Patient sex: M
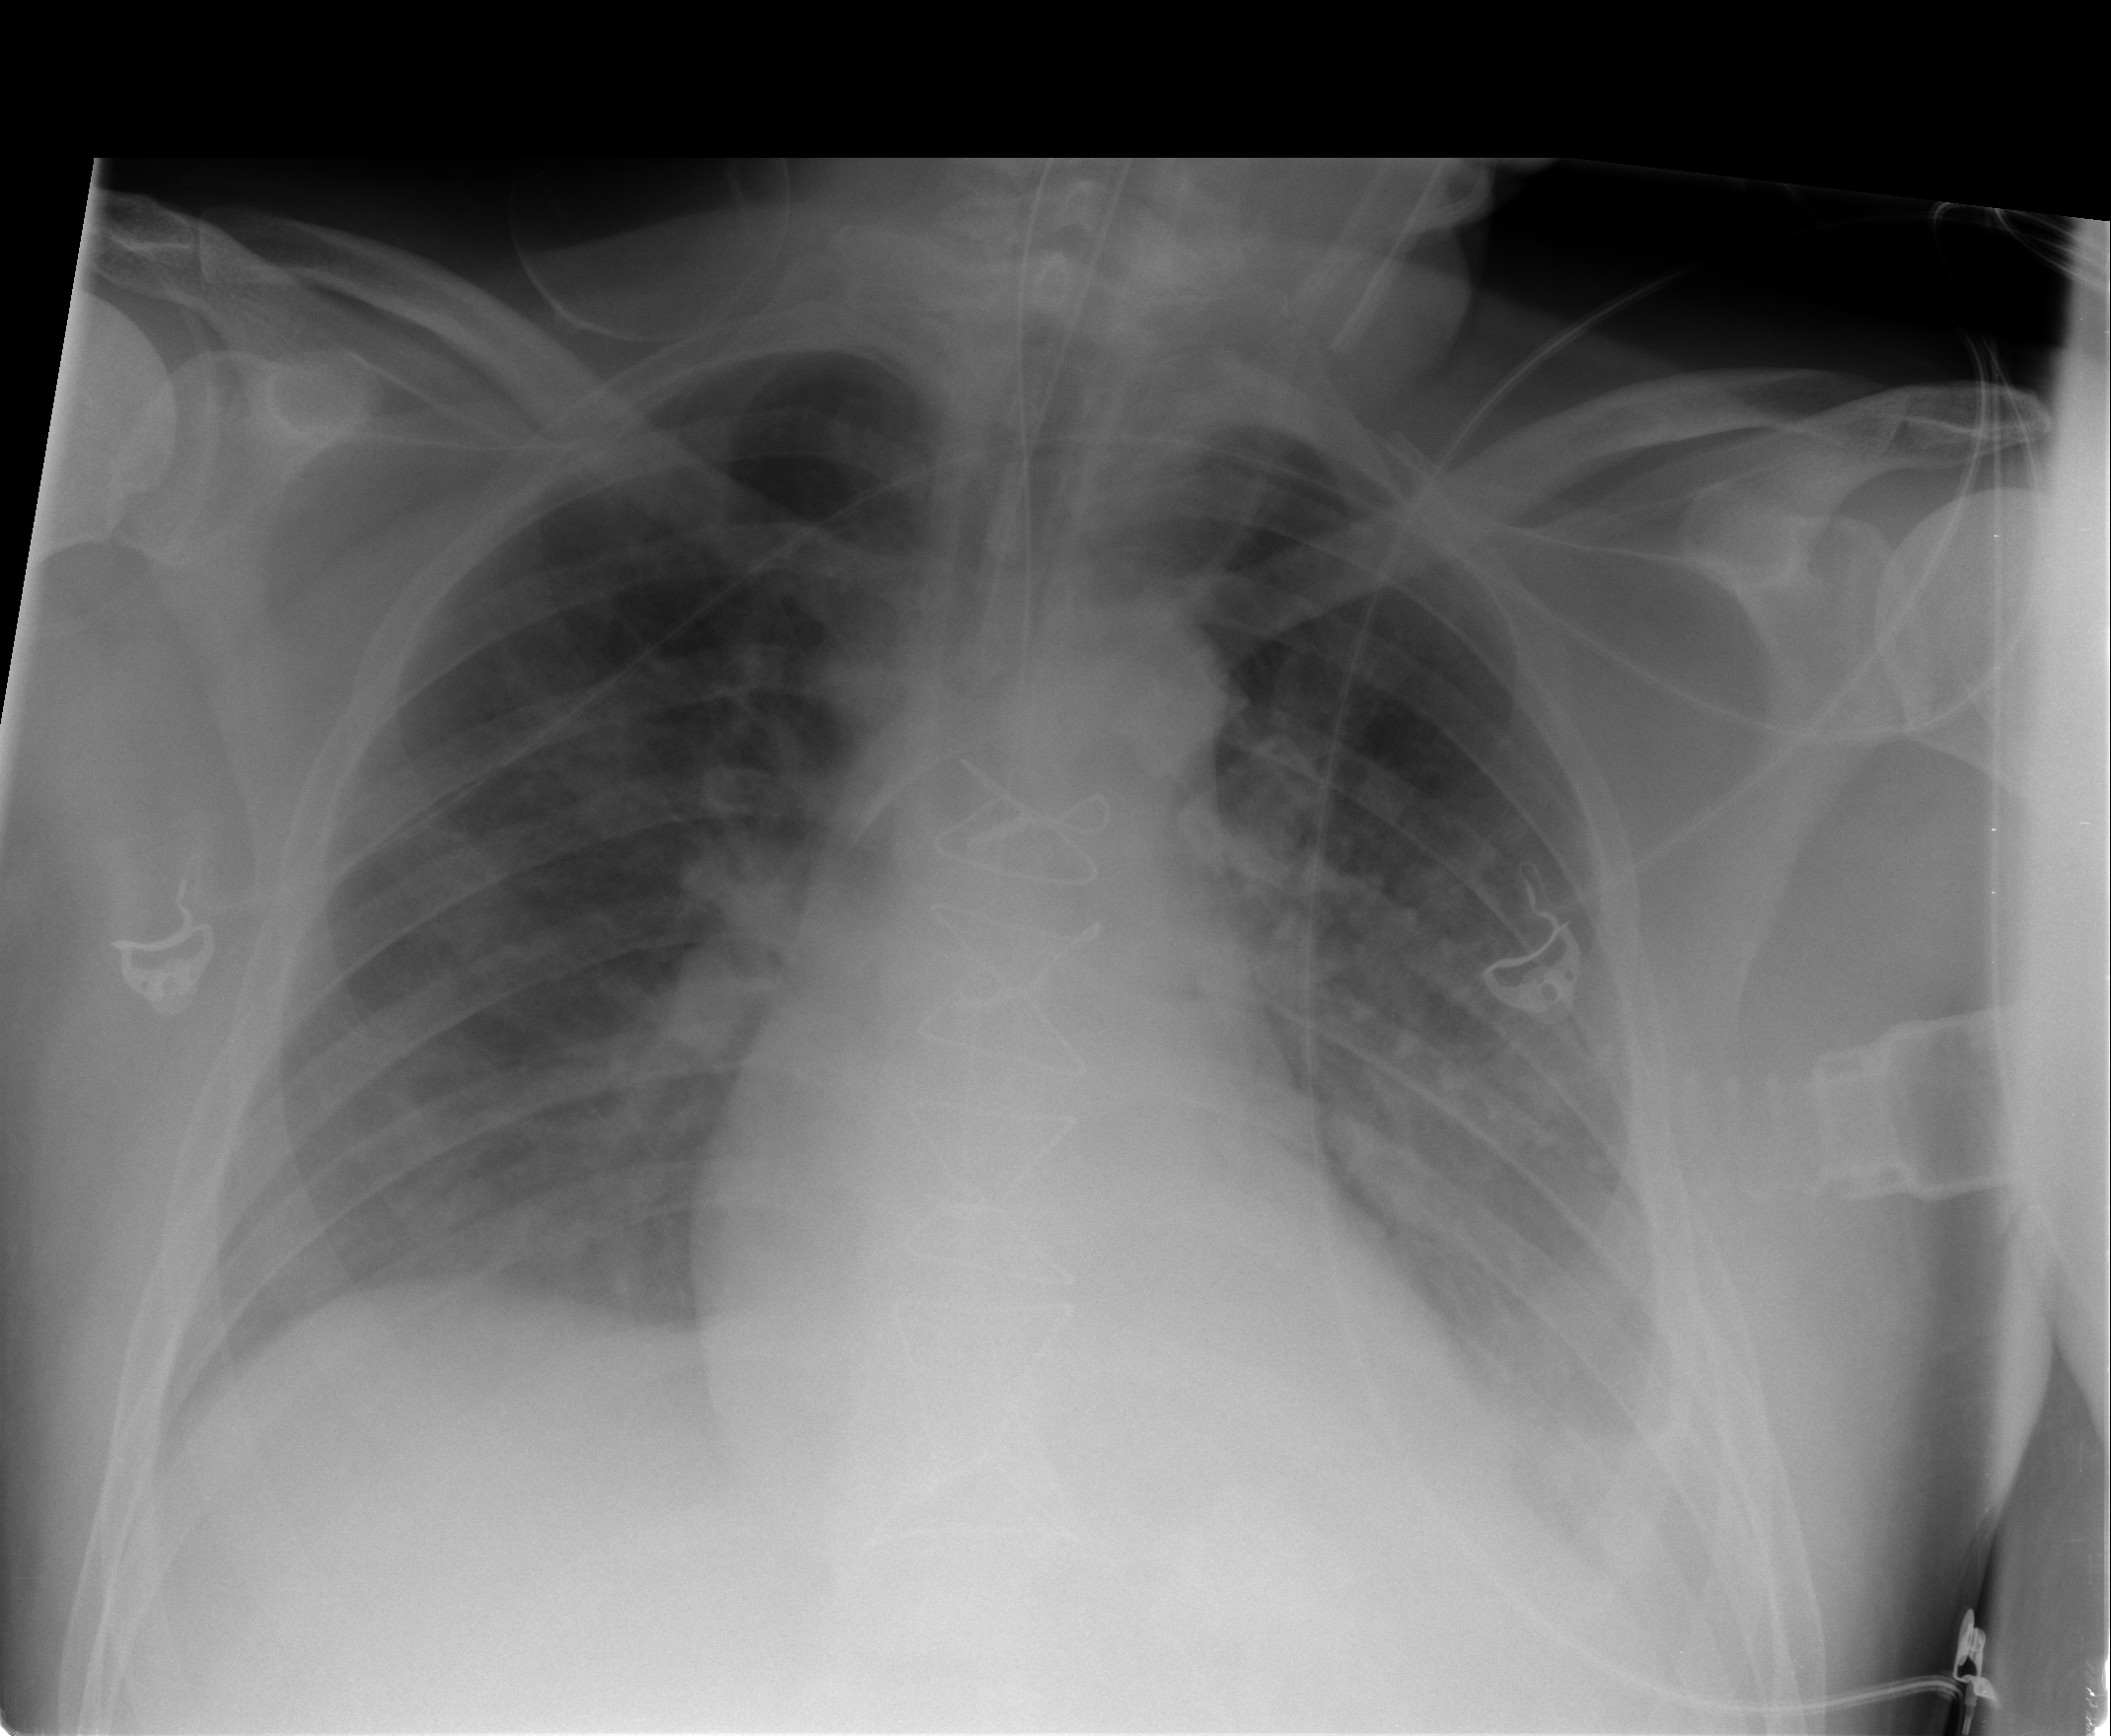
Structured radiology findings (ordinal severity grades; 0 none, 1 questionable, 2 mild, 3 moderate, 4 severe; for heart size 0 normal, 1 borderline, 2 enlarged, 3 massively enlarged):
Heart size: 2
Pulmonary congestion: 2
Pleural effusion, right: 1
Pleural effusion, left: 2
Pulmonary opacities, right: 0
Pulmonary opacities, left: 2
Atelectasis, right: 2
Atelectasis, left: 2